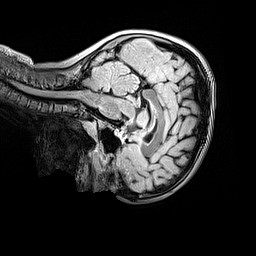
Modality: FLAIR
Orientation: sagittal
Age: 9
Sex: female
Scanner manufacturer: siemens
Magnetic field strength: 3 T
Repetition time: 5 s
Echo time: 0.388 s